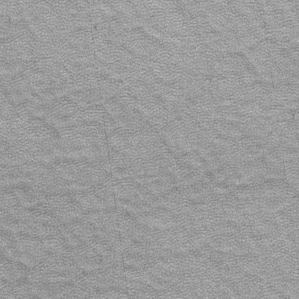
Label: frost